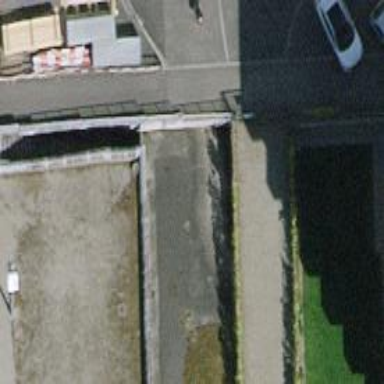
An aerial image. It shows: Set of steps on the road.